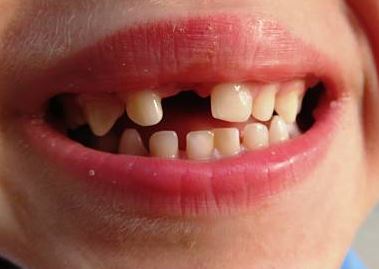
Condition: hypodontia